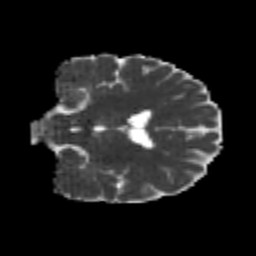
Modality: MD
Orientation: coronal
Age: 22
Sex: male
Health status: healthy
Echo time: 0.074 s